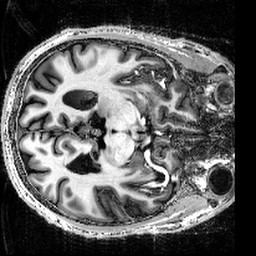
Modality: T1w
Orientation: axial
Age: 30
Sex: male
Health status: healthy
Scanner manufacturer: siemens
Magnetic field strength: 9.4 T
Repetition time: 6 s
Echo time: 0.0023 s